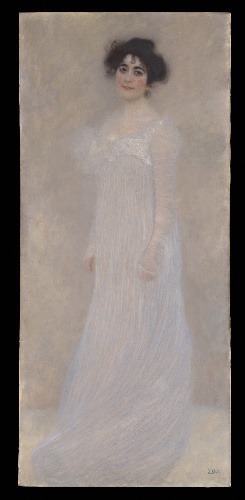
Title: Serena Pulitzer Lederer (1867–1943)
Artist: Gustav Klimt
Artist bio: Austrian, Baumgarten 1862–1918 Vienna
Date: 1899
Object type: Painting
Classification: Paintings
Medium: Oil on canvas
Dimensions: 75 1/8 x 33 5/8 in. (190.8 x 85.4 cm)
Department: European Paintings
Credit line: Purchase, Wolfe Fund, and Rogers and Munsey Funds, Gift of Henry Walters, and Bequests of Catharine Lorillard Wolfe and Collis P. Huntington, by exchange, 1980
Accession year: 1980
Repository: Metropolitan Museum of Art, New York, NY
Tags: Portraits|Women